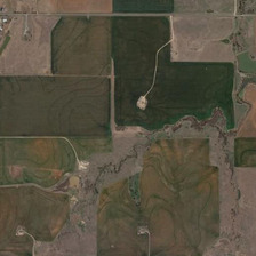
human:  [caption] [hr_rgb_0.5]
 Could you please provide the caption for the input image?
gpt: Farmland has many square blocks.

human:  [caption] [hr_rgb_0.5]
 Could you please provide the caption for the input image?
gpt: Many parts of the farmland are together.

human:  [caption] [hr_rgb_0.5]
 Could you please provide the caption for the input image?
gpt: A lot of farmland together.

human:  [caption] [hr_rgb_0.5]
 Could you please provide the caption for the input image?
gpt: There are many square blocks in the farmland.

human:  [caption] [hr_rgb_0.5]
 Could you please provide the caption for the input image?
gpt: many pieces of agricultural land are together.